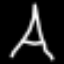
Label: The Eiffel Tower